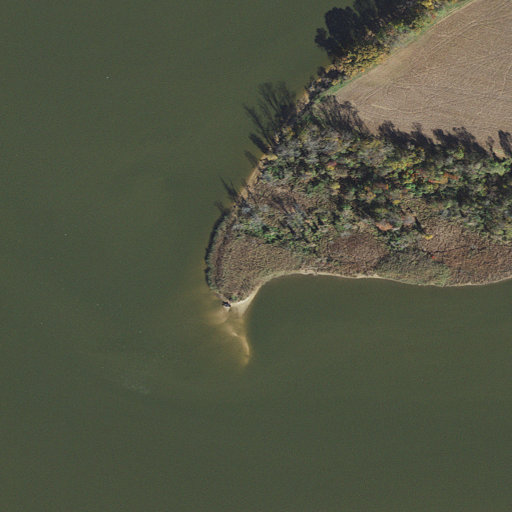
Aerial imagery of cape in Maryland named Georges Point containing open water, herbaceous wetlands, cultivated crops, mixed forest, and deciduous forest